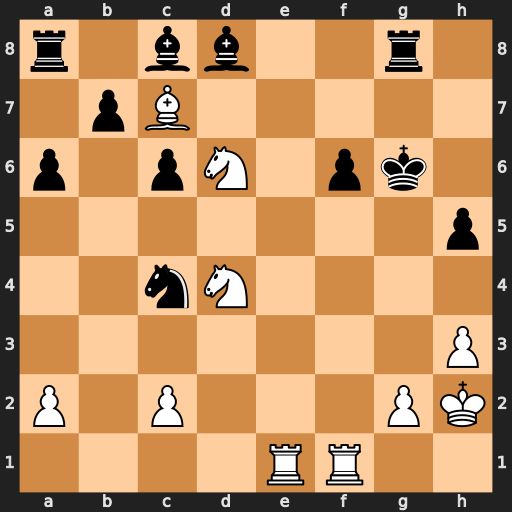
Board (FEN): r1bb2r1/1pB5/p1pN1pk1/7p/2nN4/7P/P1P3PK/4RR2
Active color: w
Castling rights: -
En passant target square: -
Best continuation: Bxd8 Rxd8 Nxc4 Rxd4 Nb6